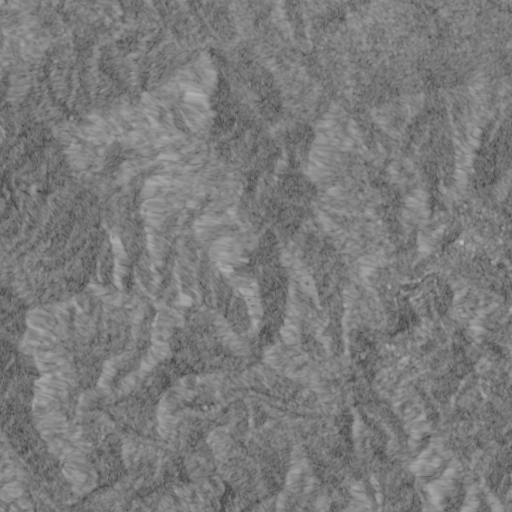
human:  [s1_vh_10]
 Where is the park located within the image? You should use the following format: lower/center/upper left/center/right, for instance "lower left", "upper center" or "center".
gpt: The park is located in the lower center of the image.
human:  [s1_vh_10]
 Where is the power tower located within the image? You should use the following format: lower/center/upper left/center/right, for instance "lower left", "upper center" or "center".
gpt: The power tower is located in the lower right of the image.
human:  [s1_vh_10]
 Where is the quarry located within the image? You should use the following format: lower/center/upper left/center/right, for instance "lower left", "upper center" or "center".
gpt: There is no quarry in the image.

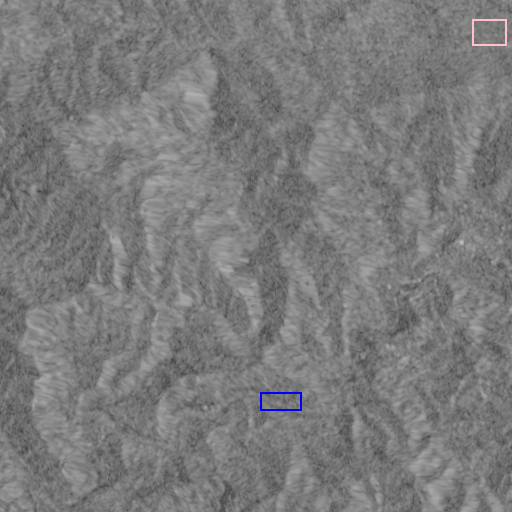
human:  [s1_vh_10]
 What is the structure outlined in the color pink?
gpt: The structure outlined in pink is a crop field.
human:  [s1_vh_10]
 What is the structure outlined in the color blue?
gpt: The structure outlined in blue is a park.
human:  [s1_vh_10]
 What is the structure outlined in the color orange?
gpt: There is no orange outline.